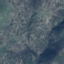
Land use / land cover: HerbaceousVegetation